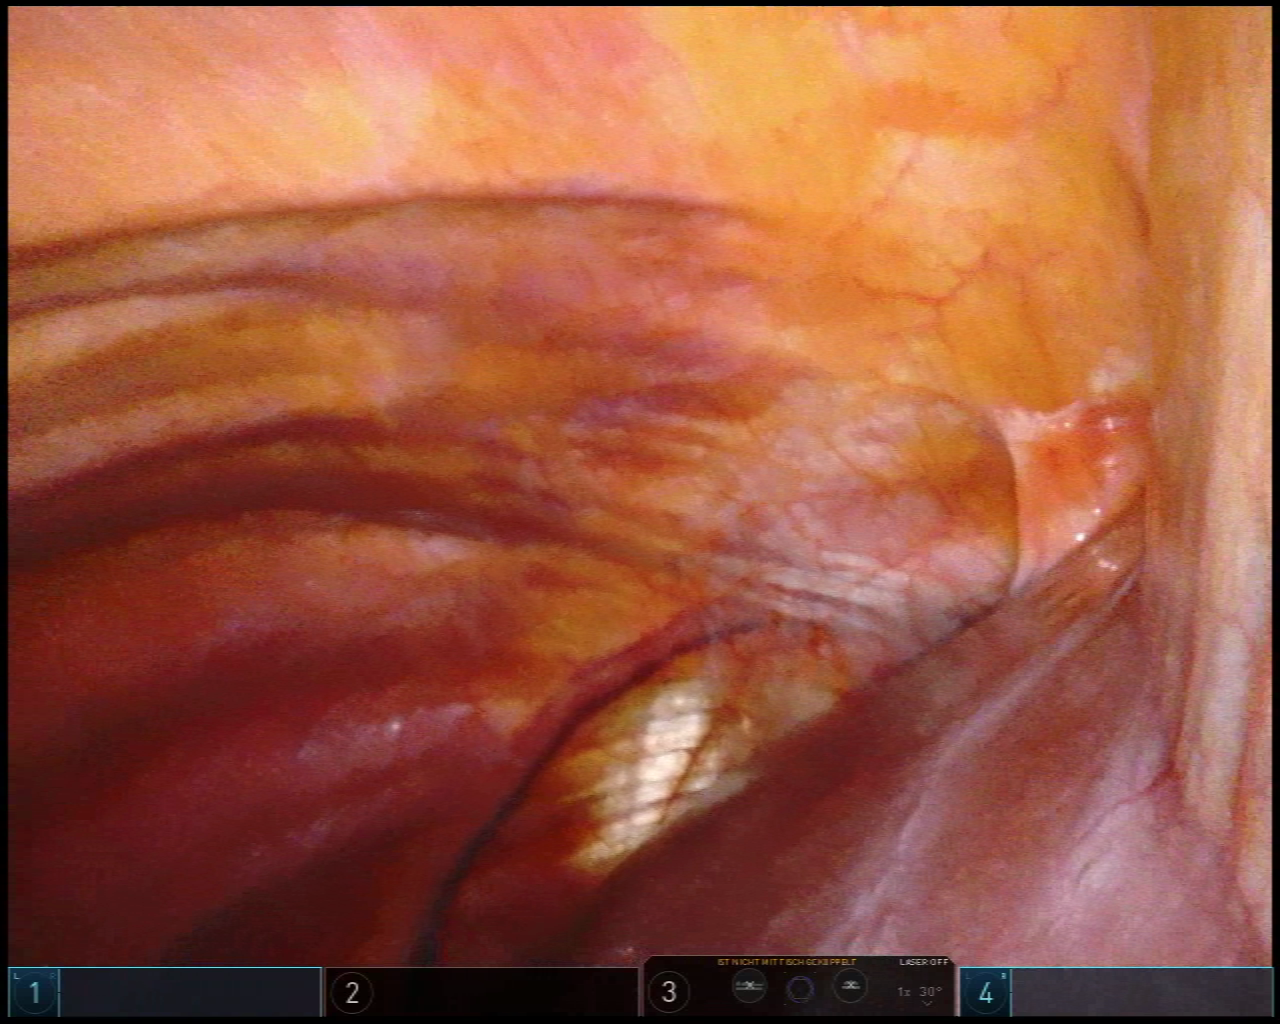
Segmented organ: liver
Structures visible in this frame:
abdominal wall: yes
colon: no
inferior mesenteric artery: no
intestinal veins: no
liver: yes
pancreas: no
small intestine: no
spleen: no
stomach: no
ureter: no
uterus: no
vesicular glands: no